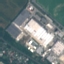
Land use / land cover: Industrial